Question: My source is a TXT Flat File Source, the Destination is of type OLE DB. (see image)

I found a very <URL>:
Can someone give an explanation to this error? It took me hours to search the web for the error.
> SSIS package
"C:\Users\USRNAME\Desktop\Projects\DataGeneratorSsis\DataGeneratorSsis\Package.dtsx"
starting. Information: 0x4004300A at Data Flow Task, SSIS.Pipeline:
Validation phase is beginning. Information: 0x4004300A at Data Flow
Task, SSIS.Pipeline: Validation phase is beginning. Warning:
0x80047076 at Data Flow Task, SSIS.Pipeline: The output column
"intApplication" (7) on output "Flat File Source Output" (6) and
component "Flat File Source" (2) is not subsequently used in the Data
Flow task. Removing this unused output column can increase Data Flow
task performance. Information: 0x40043006 at Data Flow Task,
SSIS.Pipeline: Prepare for Execute phase is beginning. Information:
0x40043007 at Data Flow Task, SSIS.Pipeline: Pre-Execute phase is
beginning. Information: 0x402090DC at Data Flow Task, Flat File Source
<URL>: The processing of file "C:\Users\USRNAME\Desktop\ddd.txt" has
started. Information: 0x4004300C at Data Flow Task, SSIS.Pipeline:
Execute phase is beginning. Information: 0x402090DE at Data Flow Task,
Flat File Source <URL>: The total number of data rows processed for file
"C:\Users\USRNAME\Desktop\ddd.txt" is 2. Error: 0xC0202009 at Data
Flow Task, OLE DB Destination [43]: SSIS Error Code DTS_E_OLEDBERROR.
An OLE DB error has occurred. Error code: 0x80040E21. An OLE DB record
is available. Source: "Microsoft SQL Server Native Client 11.0"
Hresult: 0x80040E21 Description: "Multiple-step OLE DB operation
generated errors. Check each OLE DB status value, if available. No
work was done.". Error: 0xC020901C at Data Flow Task, OLE DB
Destination [43]: There was an error with OLE DB
Destination.Inputs[OLE DB Destination Input].Columns[AppID] on OLE DB
Destination.Inputs[OLE DB Destination Input]. The column status
returned was: "The value could not be converted because of a potential
loss of data.". Error: 0xC0209029 at Data Flow Task, OLE DB
Destination [43]: SSIS Error Code
DTS_E_INDUCEDTRANSFORMFAILUREONERROR. The "OLE DB
Destination.Inputs[OLE DB Destination Input]" failed because error
code 0xC0209077 occurred, and the error row disposition on "OLE DB
Destination.Inputs[OLE DB Destination Input]" specifies failure on
error. An error occurred on the specified object of the specified
component. There may be error messages posted before this with more
information about the failure. Error: 0xC0047022 at Data Flow Task,
SSIS.Pipeline: SSIS Error Code DTS_E_PROCESSINPUTFAILED. The
ProcessInput method on component "OLE DB Destination" (43) failed with
error code 0xC0209029 while processing input "OLE DB Destination
Input" (56). The identified component returned an error from the
ProcessInput method. The error is specific to the component, but the
error is fatal and will cause the Data Flow task to stop running.
There may be error messages posted before this with more information
about the failure. Information: 0x40043008 at Data Flow Task,
SSIS.Pipeline: Post Execute phase is beginning. Information:
0x402090DD at Data Flow Task, Flat File Source <URL>: The processing of
file "C:\Users\USRNAME\Desktop\ddd.txt" has ended. Information:
0x4004300B at Data Flow Task, SSIS.Pipeline: "OLE DB Destination"
wrote 0 rows. Information: 0x40043009 at Data Flow Task,
SSIS.Pipeline: Cleanup phase is beginning. Task failed: Data Flow Task
Warning: 0x80019002 at Package: SSIS Warning Code
DTS_W_MAXIMUMERRORCOUNTREACHED. The Execution method succeeded, but
the number of errors raised (4) reached the maximum allowed (1);
resulting in failure. This occurs when the number of errors reaches
the number specified in MaximumErrorCount. Change the
MaximumErrorCount or fix the errors. SSIS package
"C:\Users\USRNAME\Desktop\Projects\DataGeneratorSsis\DataGeneratorSsis\Package.dtsx"
finished: Failure.
## The relevant error message
There was an error with OLE DB Destination.Inputs[OLE DB Destination Input].Columns[AppID] on OLE DB Destination.Inputs[OLE DB Destination Input]. The column status returned was: "The value could not be converted because of a potential loss of data."
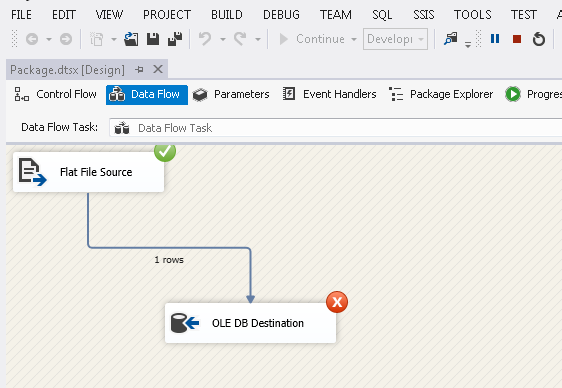
Answer: So this error is occurring because you have a value in your source for the AppID column that is not valid for your AppID column in the destination.
Some possible examples:
- - -
SSIS is governed by metadata, and it expects that you've set up your inputs and outputs properly such that the acceptable values for both are within the same range.